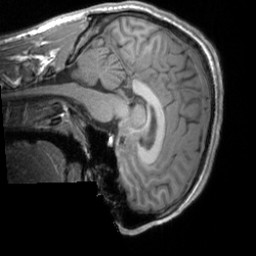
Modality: T1w
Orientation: sagittal
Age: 21
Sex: male
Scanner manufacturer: siemens
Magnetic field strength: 3 T
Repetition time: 1.9 s
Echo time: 0.00226 s